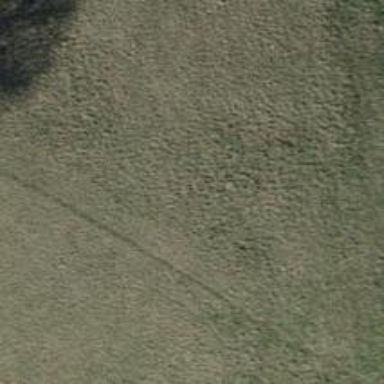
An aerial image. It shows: Grass path.